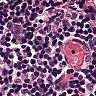
Metastatic tissue present: no